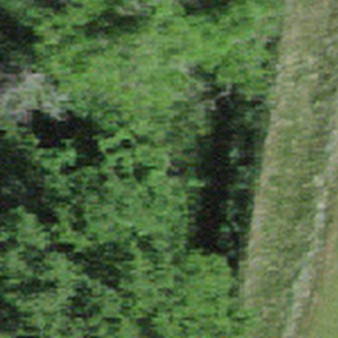
Label: other